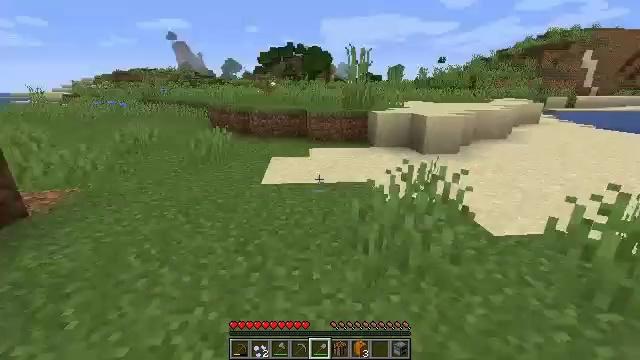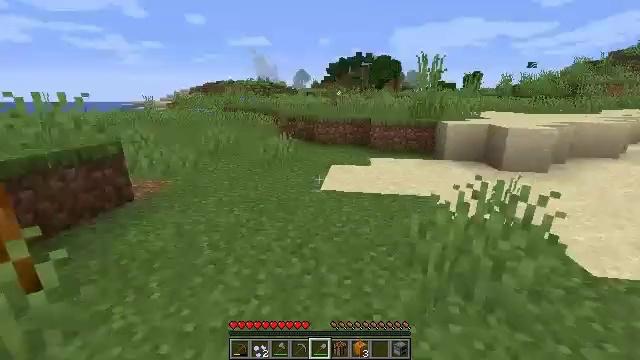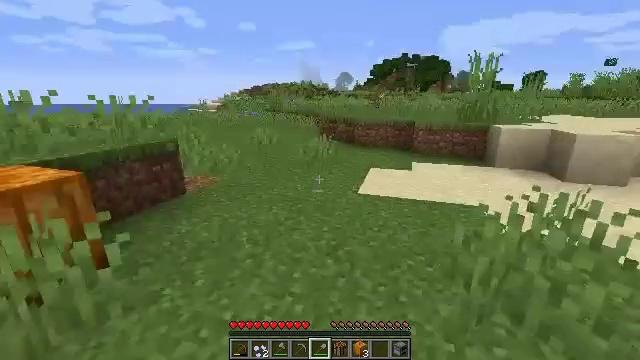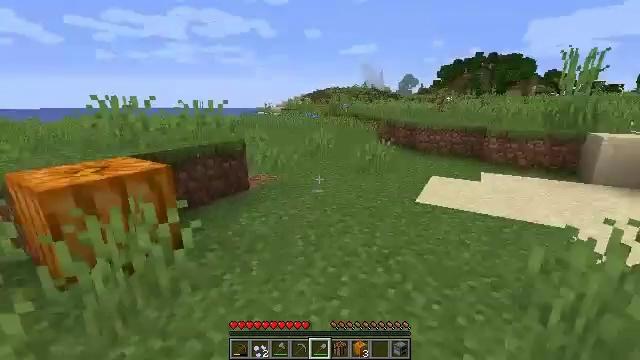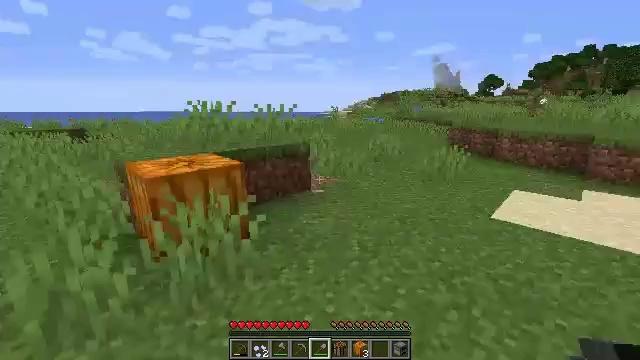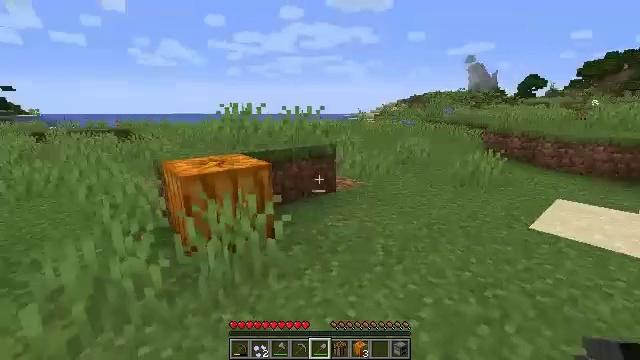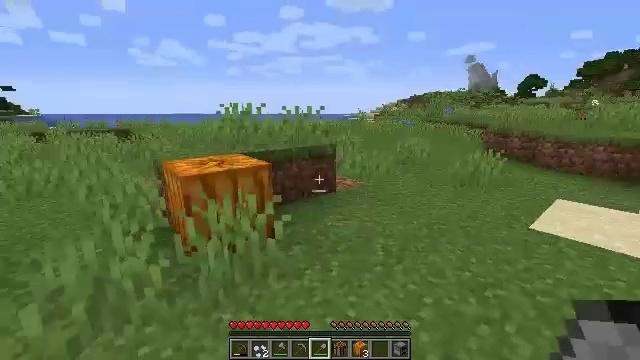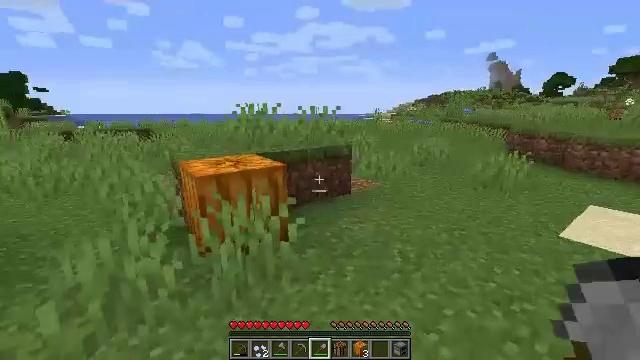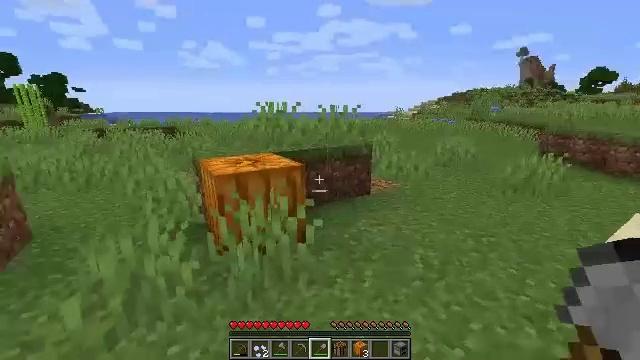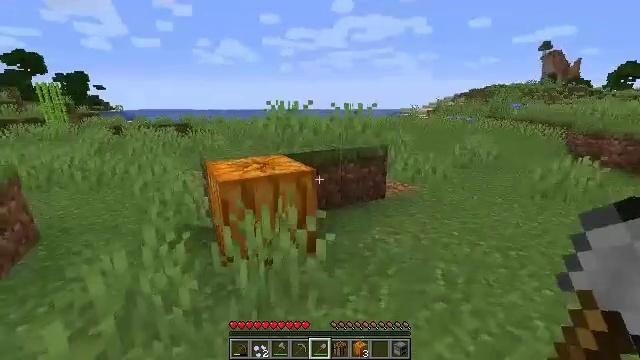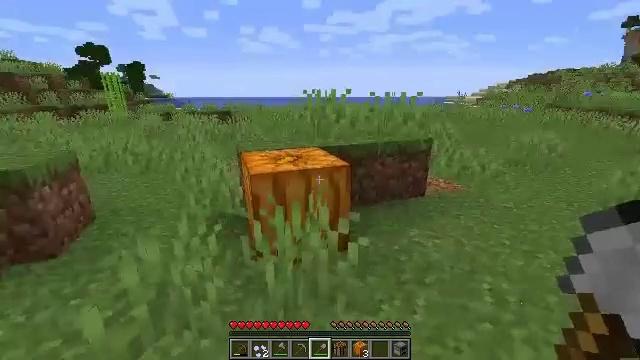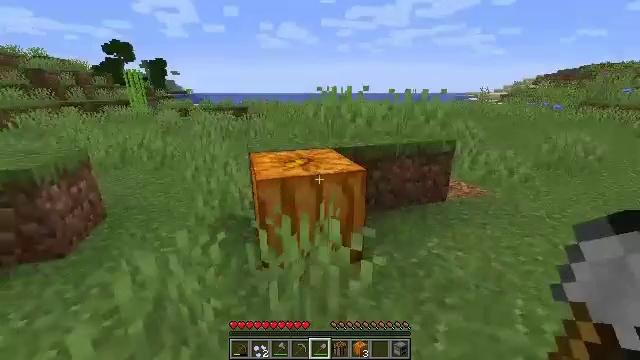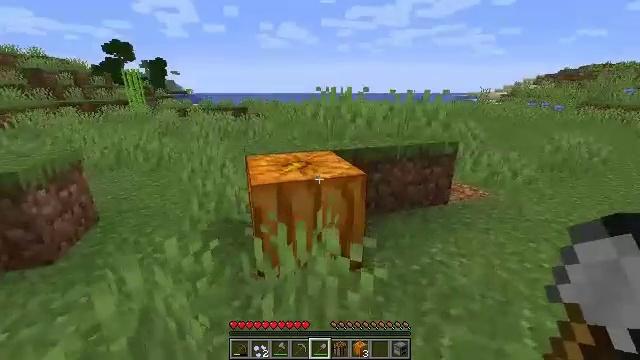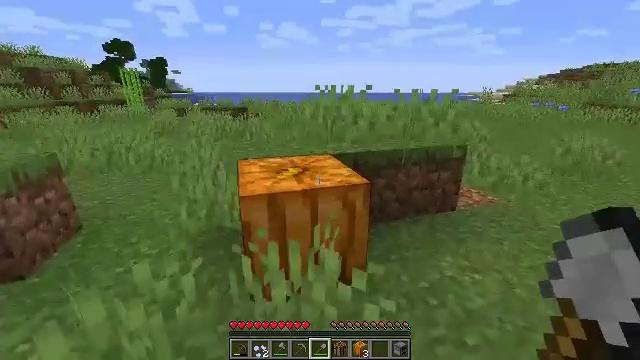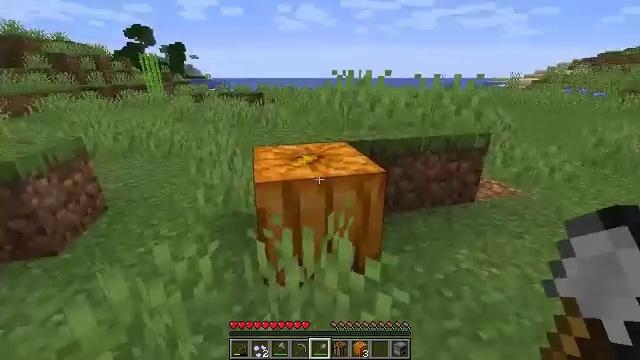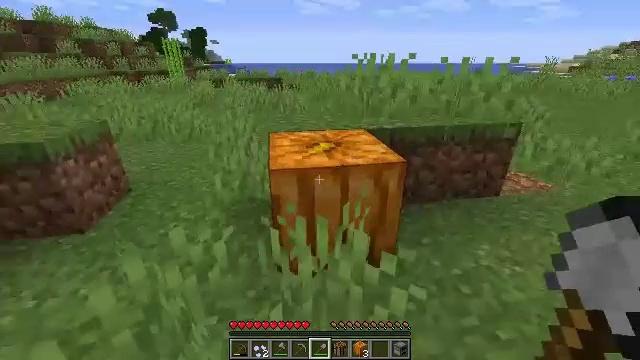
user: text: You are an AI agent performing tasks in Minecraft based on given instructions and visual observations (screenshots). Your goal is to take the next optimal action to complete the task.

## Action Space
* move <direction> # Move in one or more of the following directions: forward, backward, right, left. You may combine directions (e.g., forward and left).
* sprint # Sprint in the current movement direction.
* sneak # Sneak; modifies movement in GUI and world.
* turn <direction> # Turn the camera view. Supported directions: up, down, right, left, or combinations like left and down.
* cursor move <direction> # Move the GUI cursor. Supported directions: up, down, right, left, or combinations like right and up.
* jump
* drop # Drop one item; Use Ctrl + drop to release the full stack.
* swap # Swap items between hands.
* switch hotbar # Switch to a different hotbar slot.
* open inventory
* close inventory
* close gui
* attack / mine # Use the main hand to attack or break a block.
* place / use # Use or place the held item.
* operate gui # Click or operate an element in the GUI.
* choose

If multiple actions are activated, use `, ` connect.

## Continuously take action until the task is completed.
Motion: motion action
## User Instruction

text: Harvest a pumpkin from the field.
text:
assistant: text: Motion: turn left and up
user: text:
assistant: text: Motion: turn left
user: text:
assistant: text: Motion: turn left
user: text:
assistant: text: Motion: turn left
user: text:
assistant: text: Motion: turn left
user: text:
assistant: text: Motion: no_op
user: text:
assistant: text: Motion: move forward, turn left
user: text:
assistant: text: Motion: move forward, turn left
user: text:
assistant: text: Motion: move forward, turn left
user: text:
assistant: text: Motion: move forward, turn left and down
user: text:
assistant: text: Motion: move forward, turn left
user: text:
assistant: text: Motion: move forward
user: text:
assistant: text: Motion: no_op
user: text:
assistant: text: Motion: turn left and down
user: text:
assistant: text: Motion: turn left and down
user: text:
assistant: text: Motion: no_op
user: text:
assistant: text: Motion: no_op
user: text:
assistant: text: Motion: attack / mine
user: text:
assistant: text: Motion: attack / mine
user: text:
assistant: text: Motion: attack / mine
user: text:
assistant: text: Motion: attack / mine
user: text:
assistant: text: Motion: attack / mine
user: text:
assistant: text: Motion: attack / mine
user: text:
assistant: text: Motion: attack / mine
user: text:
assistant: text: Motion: attack / mine
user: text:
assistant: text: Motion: attack / mine
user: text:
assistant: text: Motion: attack / mine
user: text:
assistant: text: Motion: attack / mine
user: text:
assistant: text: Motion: attack / mine
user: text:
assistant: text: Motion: attack / mine